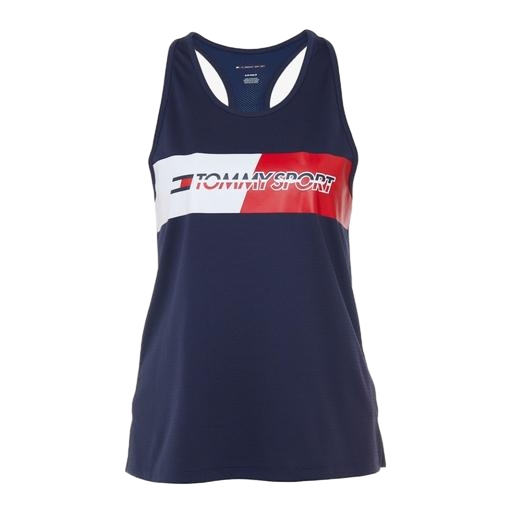
branded tank-top, blue women's graphic tank, blue performance logo tank top, white background